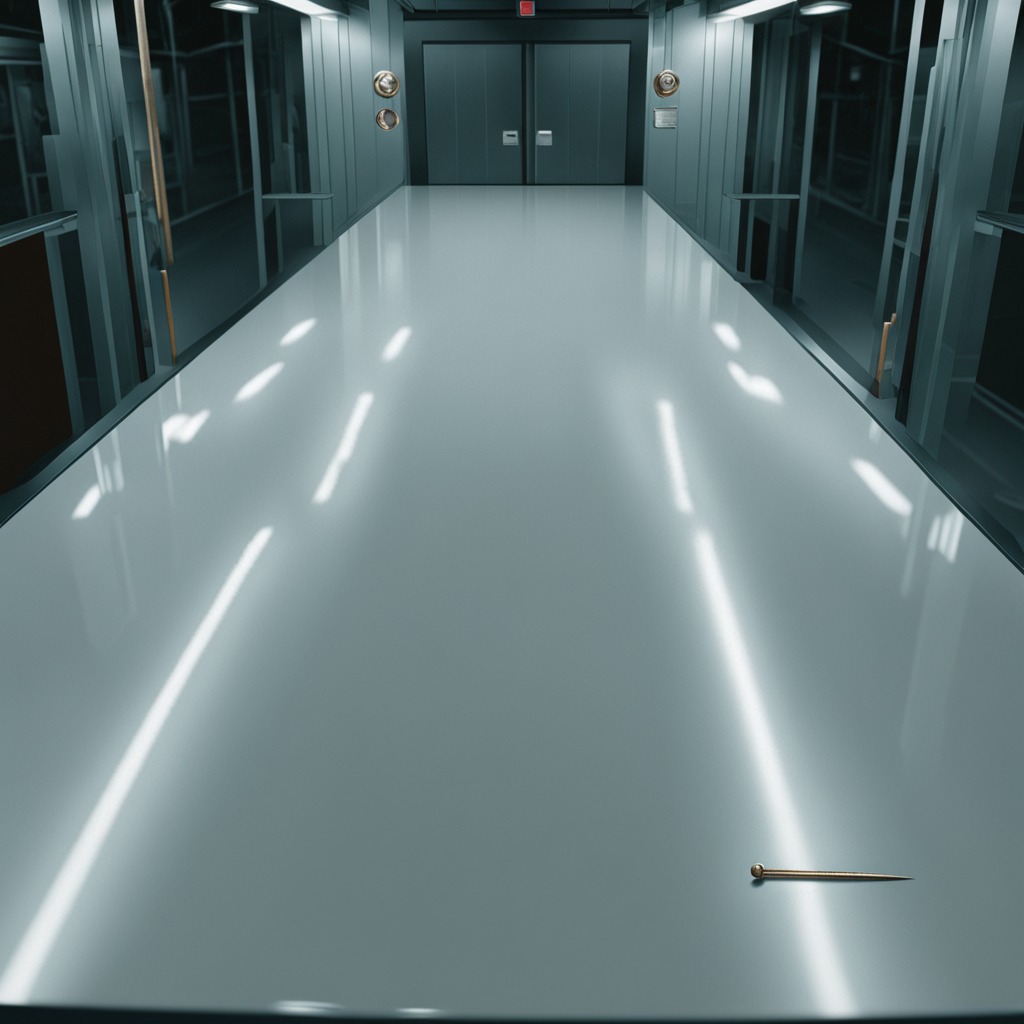
A nail is lying on a table in a ship maintenance bay.